Field crop: maize
Growth stage: 1
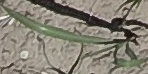
Species: sorghum